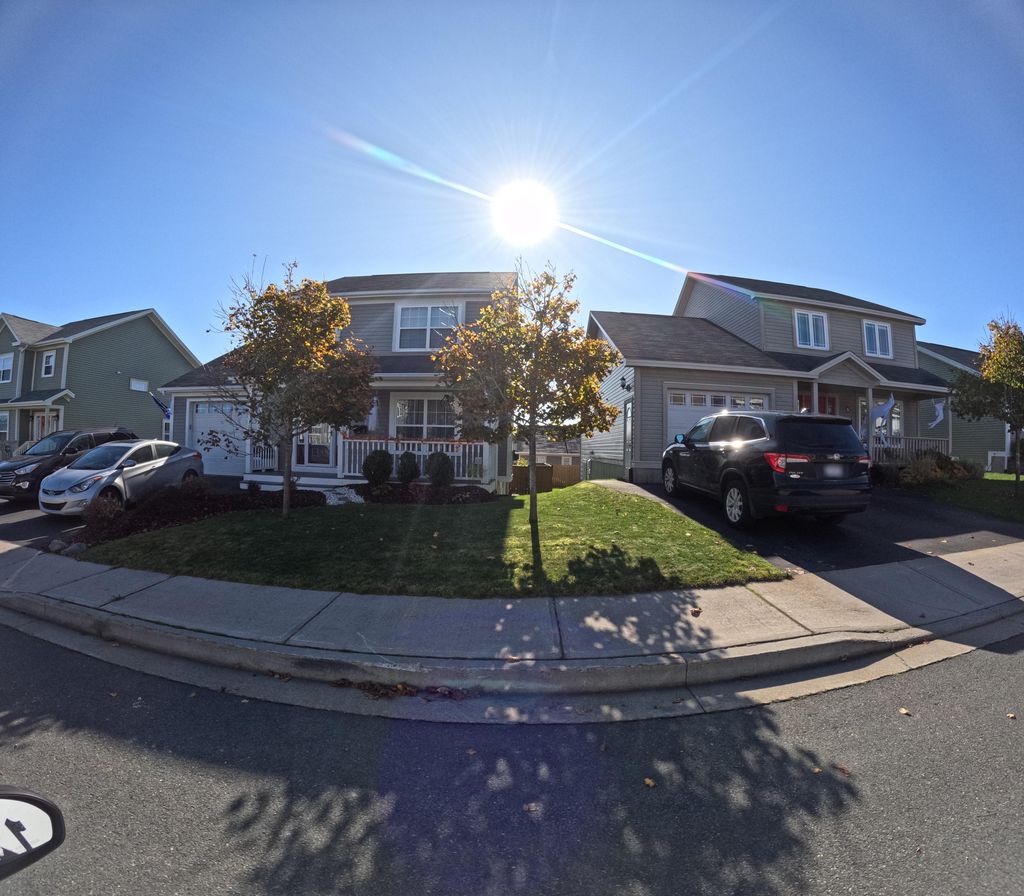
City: st_johns